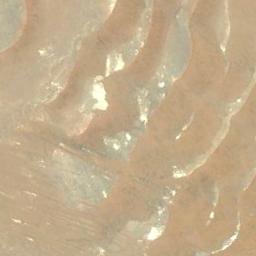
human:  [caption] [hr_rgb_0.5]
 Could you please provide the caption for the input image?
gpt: There are many lines in the desert .

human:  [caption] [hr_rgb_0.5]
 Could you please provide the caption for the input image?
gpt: The desert has yellow sand and some barchan dunes .

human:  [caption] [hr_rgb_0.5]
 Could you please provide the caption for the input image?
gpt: The light yellow desert covers the brown bare land .

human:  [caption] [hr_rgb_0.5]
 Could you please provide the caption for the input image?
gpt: There are yellow desert with lines of bare land .

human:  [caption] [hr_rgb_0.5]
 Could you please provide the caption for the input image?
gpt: A brown desert covered with sand and some bare land .